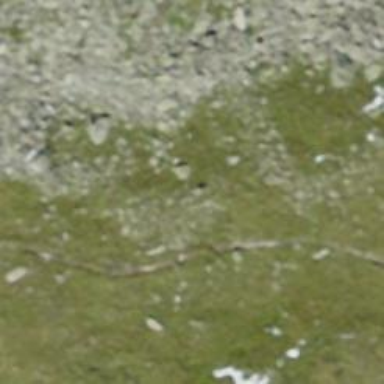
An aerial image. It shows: Path.